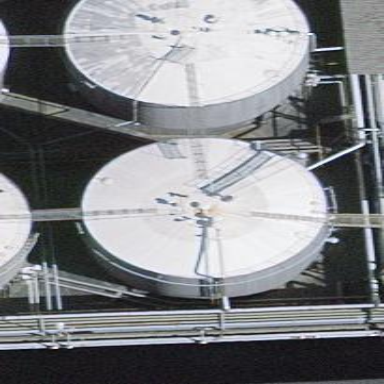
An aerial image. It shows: Storage tank with man-made structure.